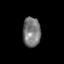
Tissue: skin
Cell type: Epithelial cells
Senescence score: 0.2722
Nuclear area (px): 521
Mean DAPI intensity: 120.148